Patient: sex M, age 71
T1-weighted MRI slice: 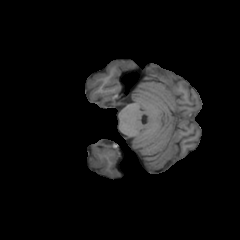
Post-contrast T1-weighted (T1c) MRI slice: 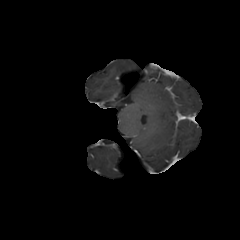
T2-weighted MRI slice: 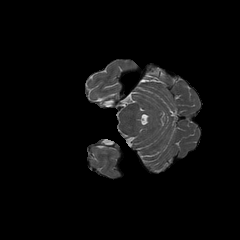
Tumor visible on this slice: no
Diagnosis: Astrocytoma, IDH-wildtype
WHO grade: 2